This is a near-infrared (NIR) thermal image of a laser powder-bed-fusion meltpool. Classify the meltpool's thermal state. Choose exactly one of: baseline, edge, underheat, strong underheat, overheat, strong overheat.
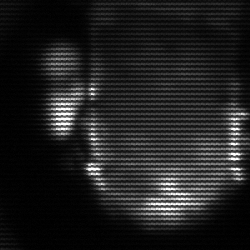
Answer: baseline